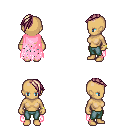
a pixel art fantasy rpg character, female body template, human, tanned skin, pink tattered cape, teal pants, white blonde long mohawk hairstyle, bracelets, four views (front, back, left, right), 2x2 character sprite sheet, small pixel art, hard edges, no anti-aliasing